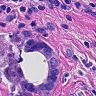
Metastatic tissue present: yes